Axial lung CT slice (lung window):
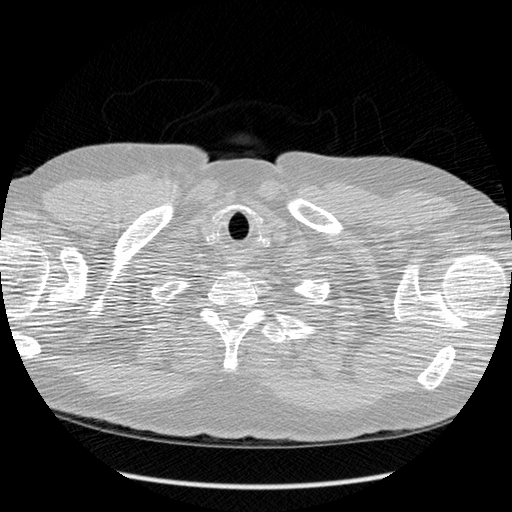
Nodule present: no